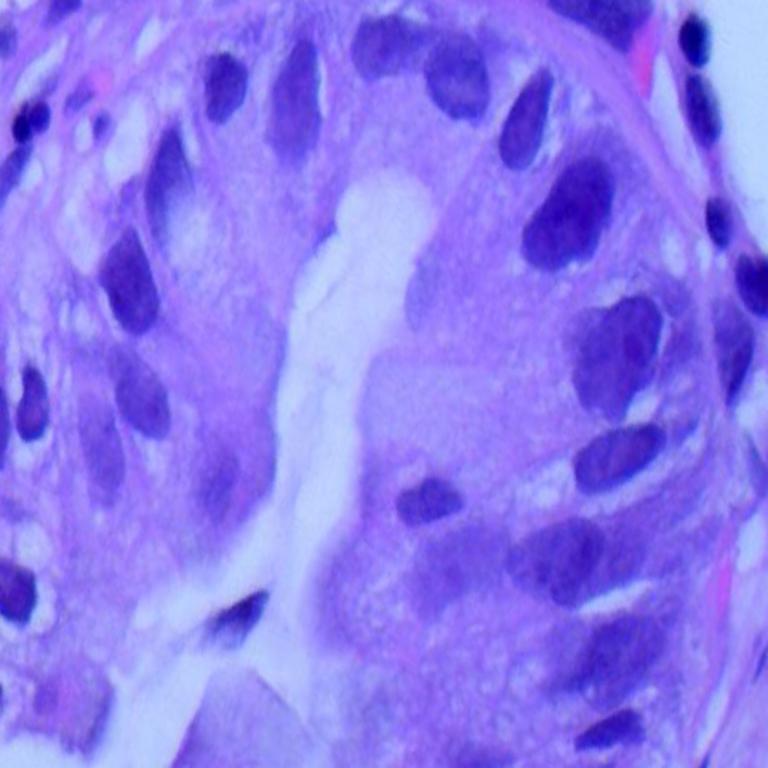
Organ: lung
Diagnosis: adenocarcinomas